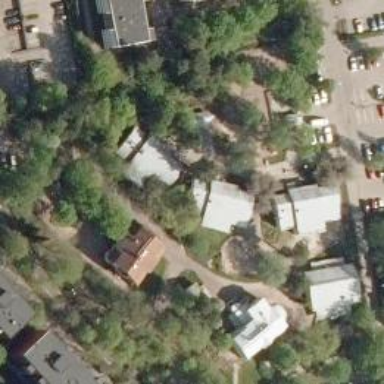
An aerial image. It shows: Kindergarten.